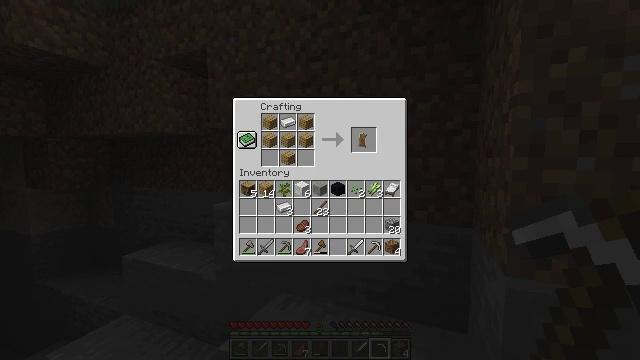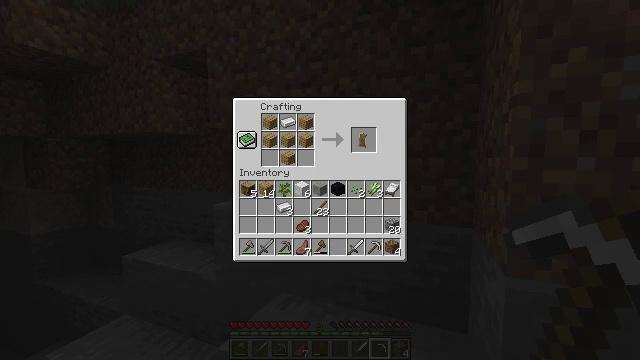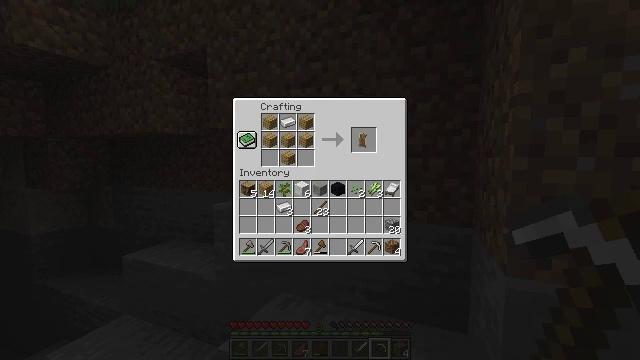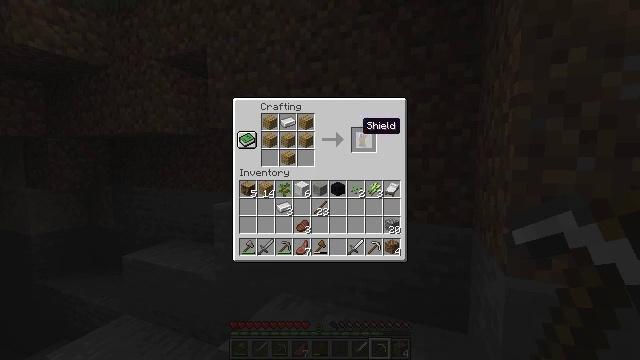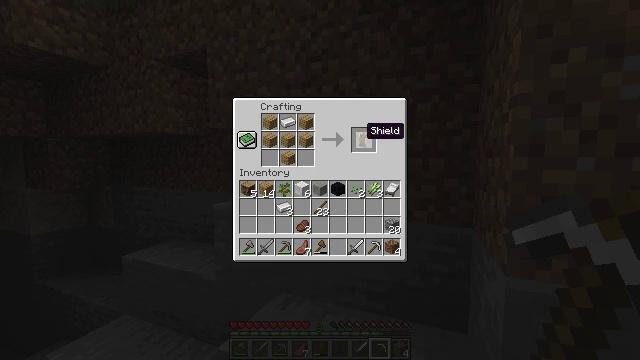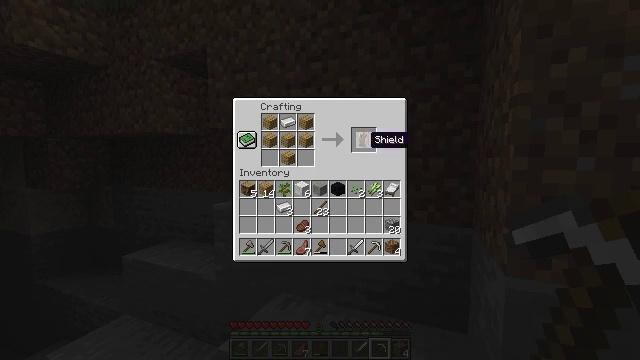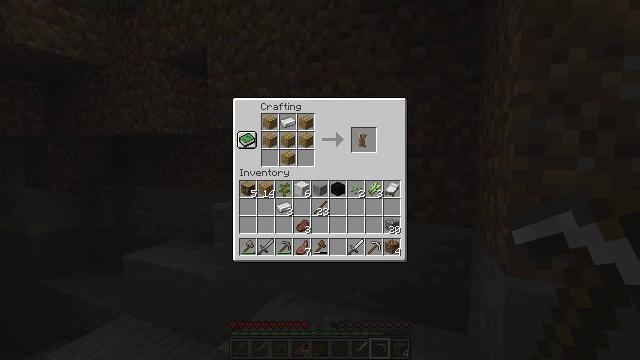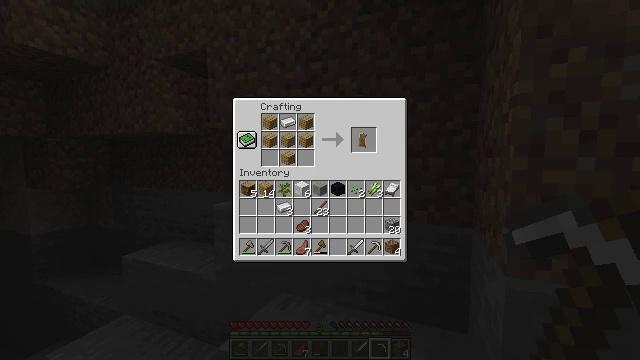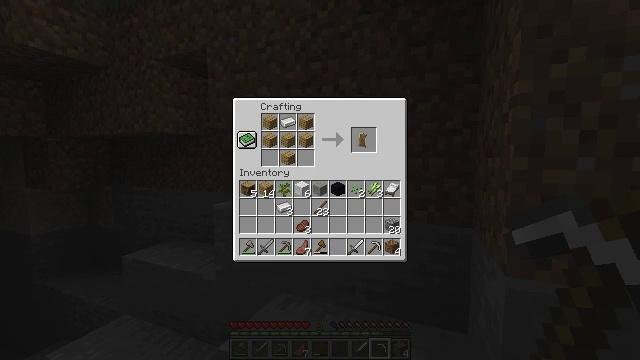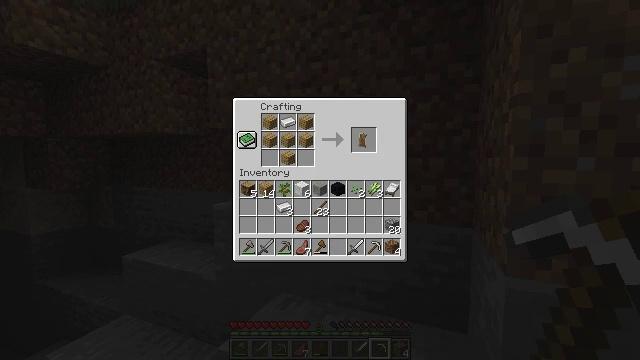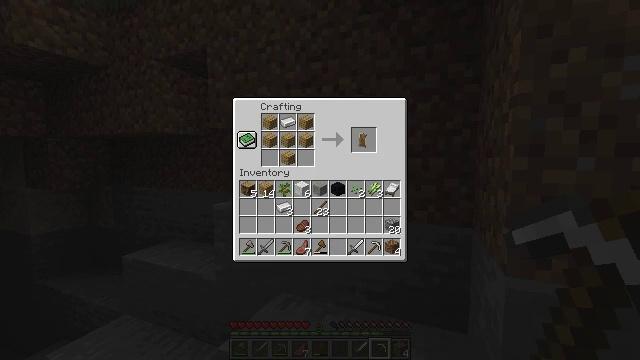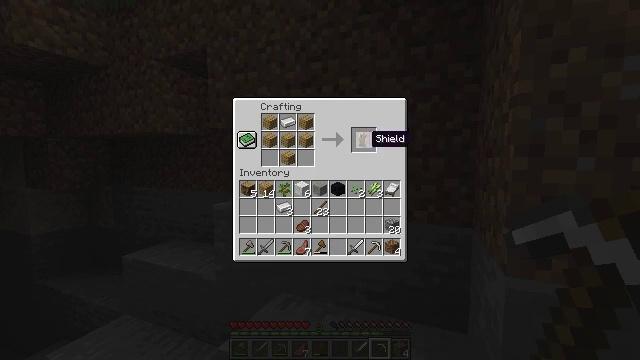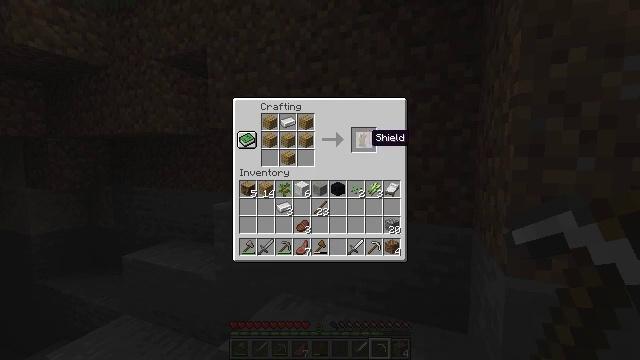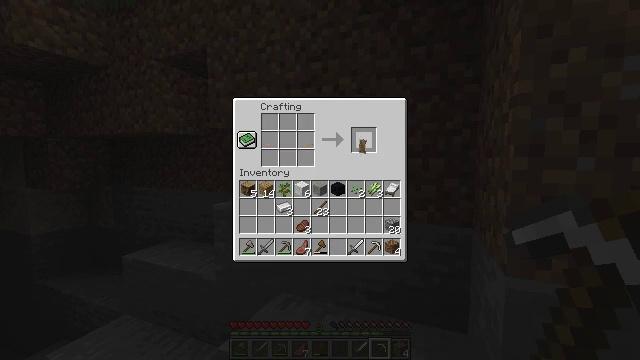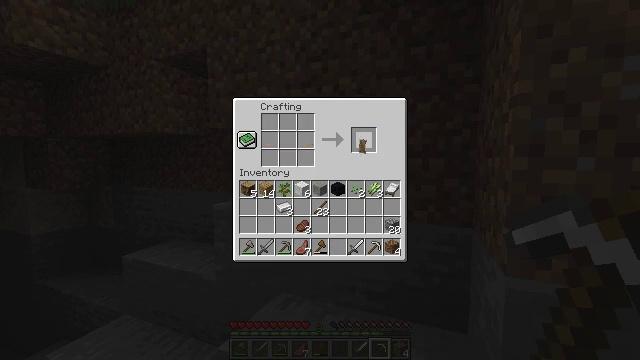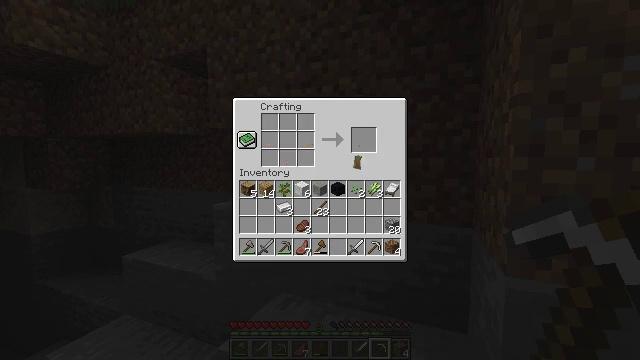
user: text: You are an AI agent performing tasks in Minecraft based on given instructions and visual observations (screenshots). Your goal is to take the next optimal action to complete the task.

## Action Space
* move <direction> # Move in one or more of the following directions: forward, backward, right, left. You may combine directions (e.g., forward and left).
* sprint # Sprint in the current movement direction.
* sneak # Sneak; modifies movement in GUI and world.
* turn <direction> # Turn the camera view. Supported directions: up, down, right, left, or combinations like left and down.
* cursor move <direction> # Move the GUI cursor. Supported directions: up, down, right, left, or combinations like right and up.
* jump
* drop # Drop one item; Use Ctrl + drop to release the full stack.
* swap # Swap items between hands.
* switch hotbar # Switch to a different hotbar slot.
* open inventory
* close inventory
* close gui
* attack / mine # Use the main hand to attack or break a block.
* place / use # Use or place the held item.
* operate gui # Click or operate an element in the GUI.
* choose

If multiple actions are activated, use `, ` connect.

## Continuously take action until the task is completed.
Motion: motion action
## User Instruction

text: Use the crafting table to make a shield.
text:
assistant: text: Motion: no_op
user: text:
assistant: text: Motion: operate gui
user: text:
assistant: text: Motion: operate gui
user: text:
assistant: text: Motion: no_op
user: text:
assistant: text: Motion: cursor move down
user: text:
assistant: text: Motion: cursor move down
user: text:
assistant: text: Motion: no_op
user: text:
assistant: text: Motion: no_op
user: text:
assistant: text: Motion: operate gui
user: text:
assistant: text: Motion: operate gui
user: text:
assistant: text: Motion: no_op
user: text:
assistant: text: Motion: no_op
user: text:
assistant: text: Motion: operate gui
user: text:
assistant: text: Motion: operate gui
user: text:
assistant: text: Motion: cursor move down, operate gui
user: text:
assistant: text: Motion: cursor move left and down
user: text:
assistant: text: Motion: cursor move down
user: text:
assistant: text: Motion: no_op